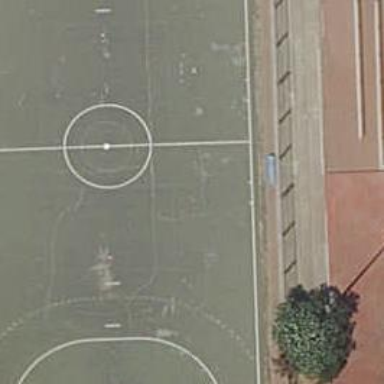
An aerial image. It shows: Pitch used for team handball and futsal.